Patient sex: M
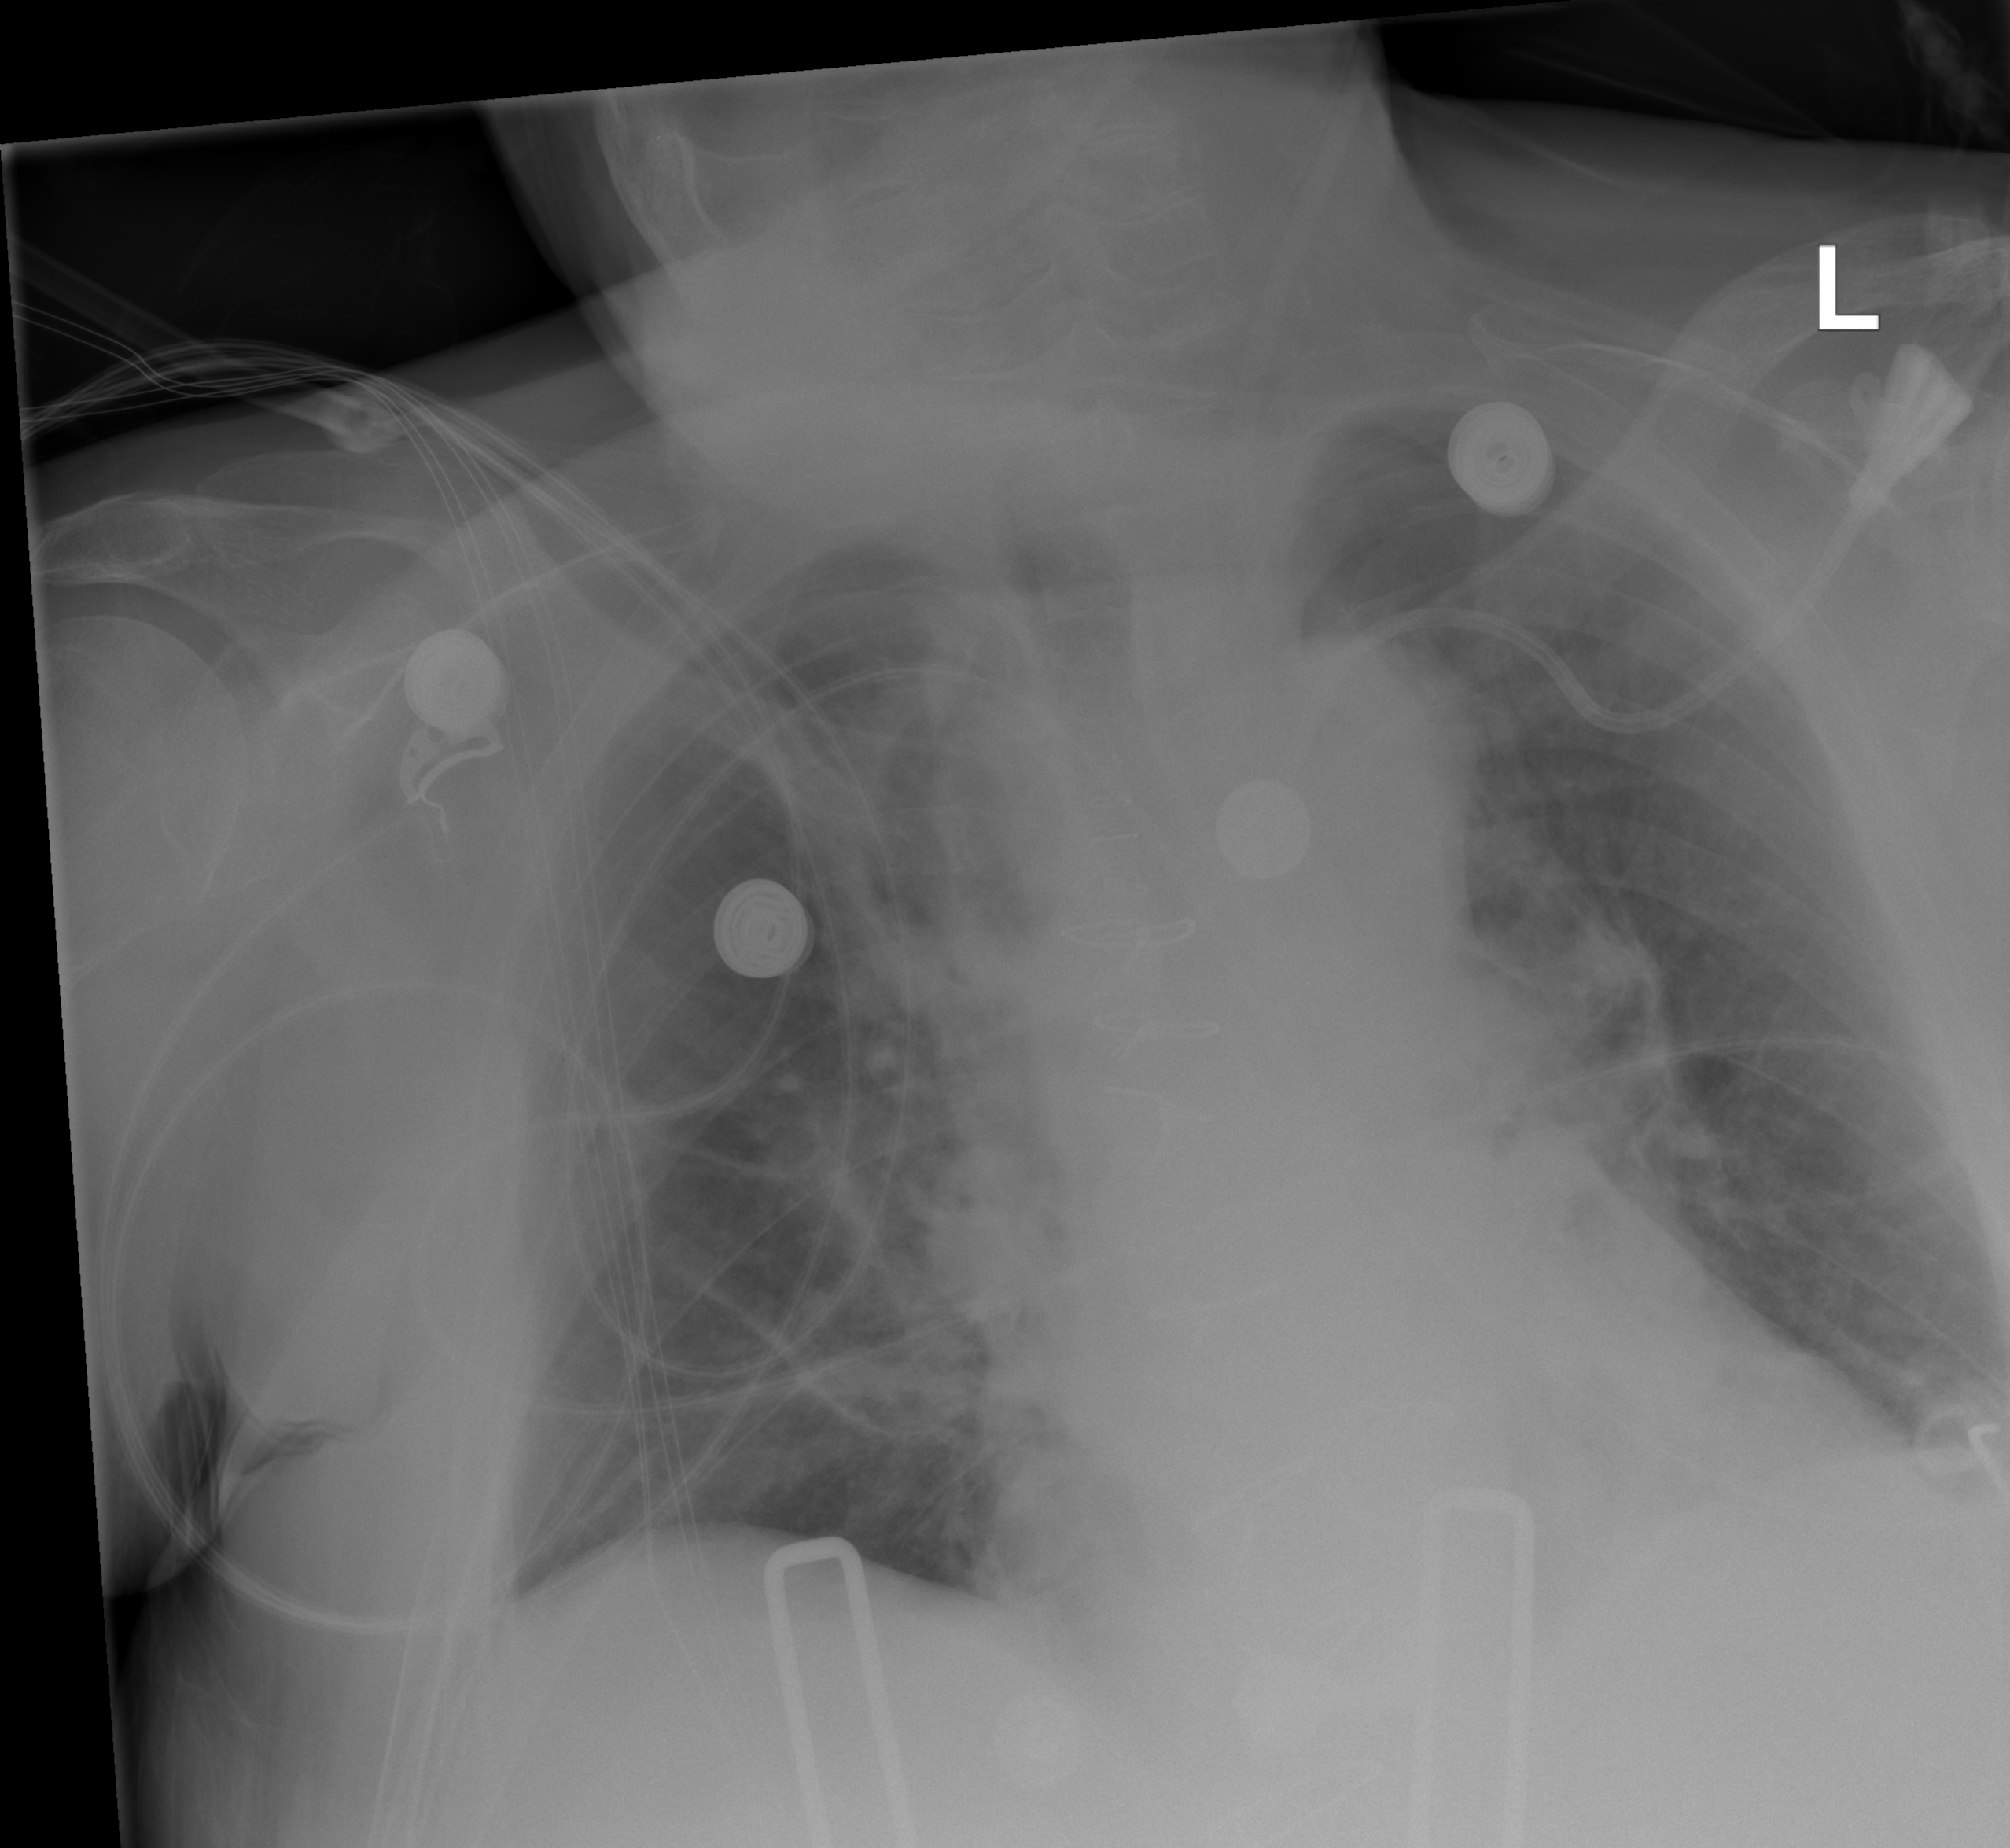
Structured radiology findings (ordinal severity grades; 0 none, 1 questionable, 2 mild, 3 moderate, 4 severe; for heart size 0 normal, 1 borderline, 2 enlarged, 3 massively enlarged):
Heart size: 1
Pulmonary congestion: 2
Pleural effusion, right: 0
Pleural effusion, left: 0
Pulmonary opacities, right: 2
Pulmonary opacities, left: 1
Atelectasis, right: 1
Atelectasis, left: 0